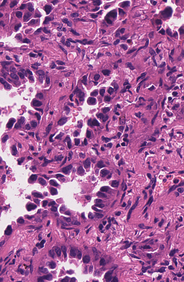
Tumor epithelial tissue: yes
Tumor-associated stroma tissue: yes
Normal tissue: no